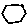
Label: hexagon